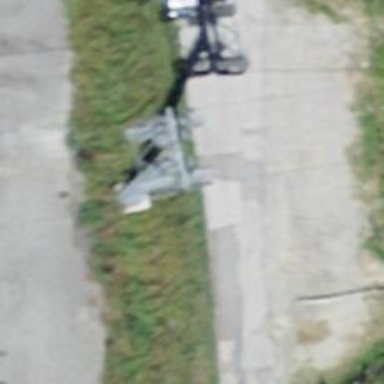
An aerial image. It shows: Chair lift captured from aerial perspective.